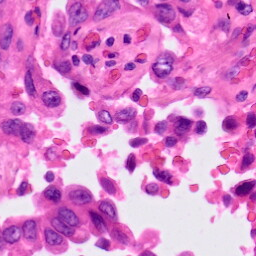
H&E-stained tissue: Lung